Question: So, I have a fairly large dataset <URL> that I'm trying to plot using 'geom_boxplot'. The following produces what appears to be a reasonable plot:
'''
require(reshape2)
require(ggplot2)
require(scales)
require(grid)
require(gridExtra)
df <- read.csv("\Downloads\boxplot.csv", na.strings = "*")
df$year <- factor(df$year, levels = c(2010,2011,2012,2013,2014), labels = c(2010,2011,2012,2013,2014))
d <- ggplot(data = df, aes(x = year, y = value)) +
geom_boxplot(aes(fill = station)) +
facet_grid(station~.) +
scale_y_continuous(limits = c(0, 15)) +
theme(legend.position = "none"))
d
'''
However, when you dig a little deeper, problems creep in that freak me out. When I labeled the boxplot medians with their values, the following plot results.
'''
df.m <- aggregate(value~year+station, data = df, FUN = function(x) median(x))
d <- d + geom_text(data = df.m, aes(x = year, y = value, label = value))
d
'''

The medians plotted by geom_boxplot aren't at the medians at all. The labels are plotted at the correct y-axis value, but the middle hinge of the boxplots are definitely not at the medians. I've been stumped by this for a few days now.
What is the reason for this? How can this type of display be produced with correct medians? How can this plot be debugged or diagnosed?
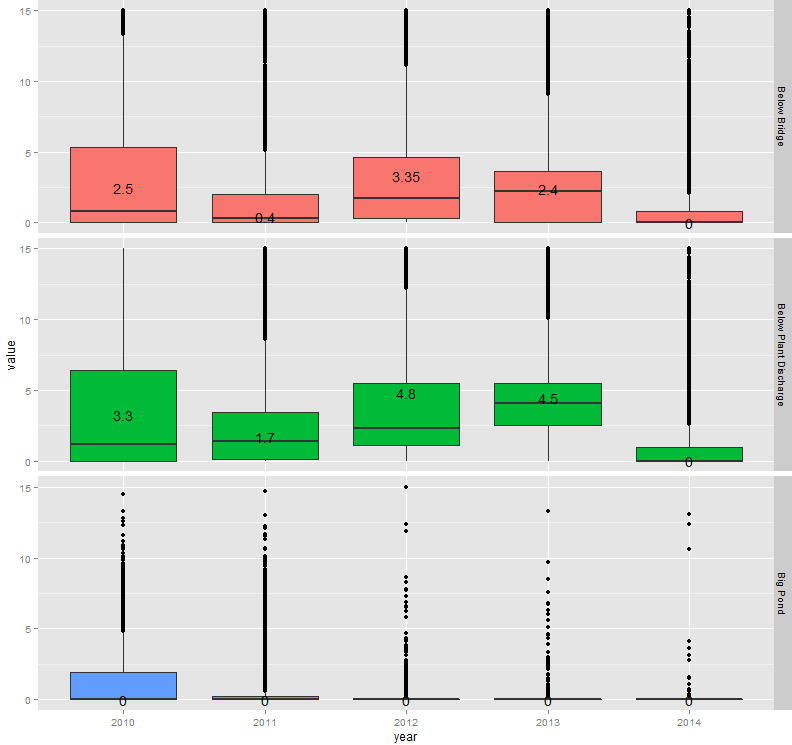
Answer: The solution to this question is in the application of 'scale_y_continuous'. ggplot2 will perform operations in the following order:
1. Scale Transformations
2. Statistical Computations
3. Coordinate Transformations
In this case, because a scale transformation is invoked, ggplot2 excludes data outside the scale limits for the statistical computation of the boxplot hinges. The medians calculated by the 'aggregate' function and used in the 'geom_text' instruction will use the entire dataset, however. This can result in different median hinges and text labels.
The solution is to omit the 'scale_y_continuous' instruction and instead use:
'''
d <- ggplot(data = df, aes(x = year, y = value)) +
geom_boxplot(aes(fill = station)) +
facet_grid(station~.) +
theme(legend.position = "none")) +
coord_cartesian(y = c(0,15))
'''
This allows ggplot2 to calculate the boxplot hinge stats using the entire dataset, while limiting the plot size of the figure.